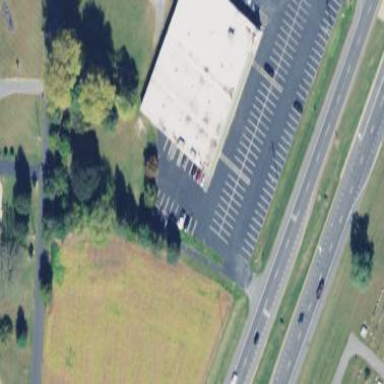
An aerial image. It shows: Building that houses bowling alley.